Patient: sex F, age 35
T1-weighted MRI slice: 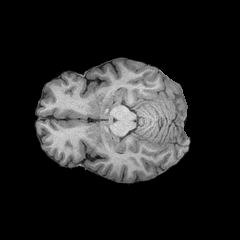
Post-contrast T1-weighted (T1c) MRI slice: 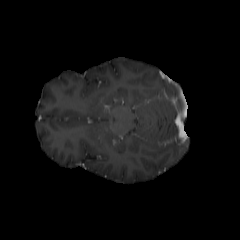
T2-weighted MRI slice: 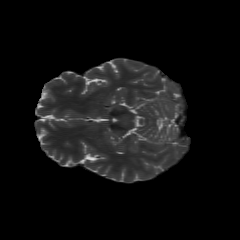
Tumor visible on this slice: no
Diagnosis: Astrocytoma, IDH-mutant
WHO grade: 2